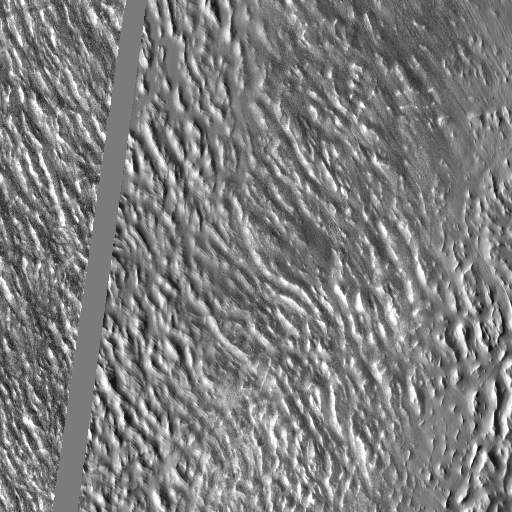
Crater classes present: Background